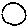
Label: circle